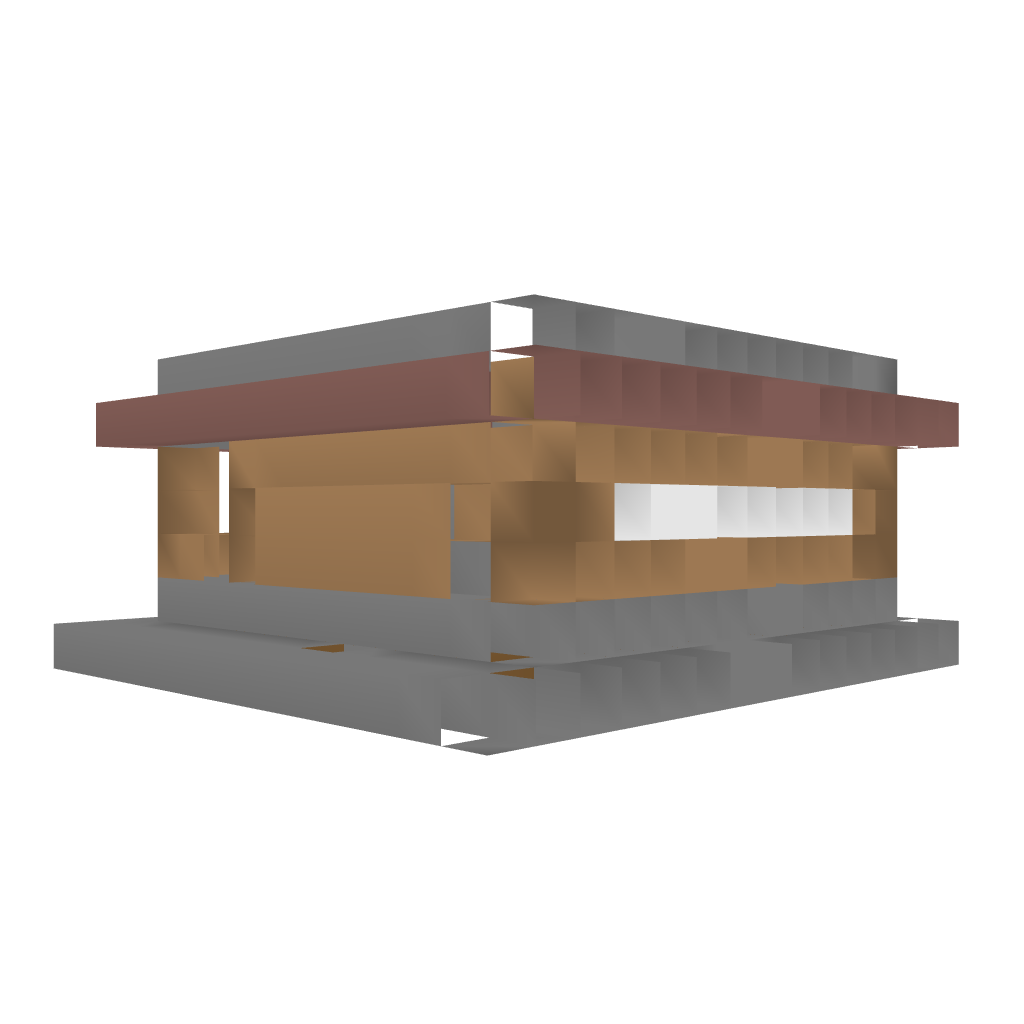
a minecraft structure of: Safe fully equiped starter house bad low quality